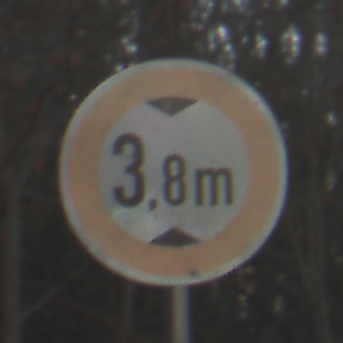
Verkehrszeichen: TatsaechlicheHoehe
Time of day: SunriseSunset
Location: Outdoor (Nature)
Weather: Clear
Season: Winter
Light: Natural